Aerial crown-view tile of a tropical tree (Barro Colorado Island, Panama), acquired 20250512:
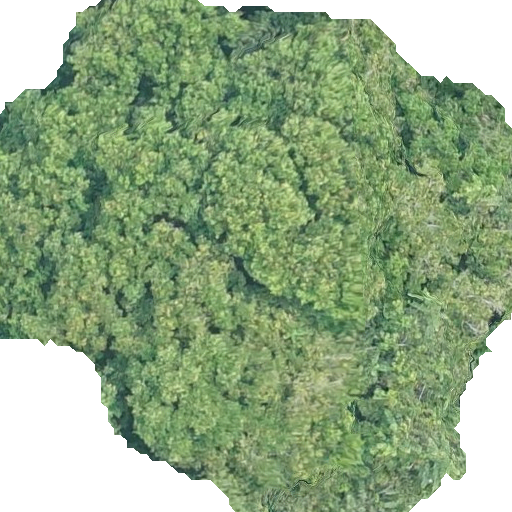
Species: Prioria copaifera
GBIF accepted scientific name: Prioria copaifera
Crown area: 332.218 m²